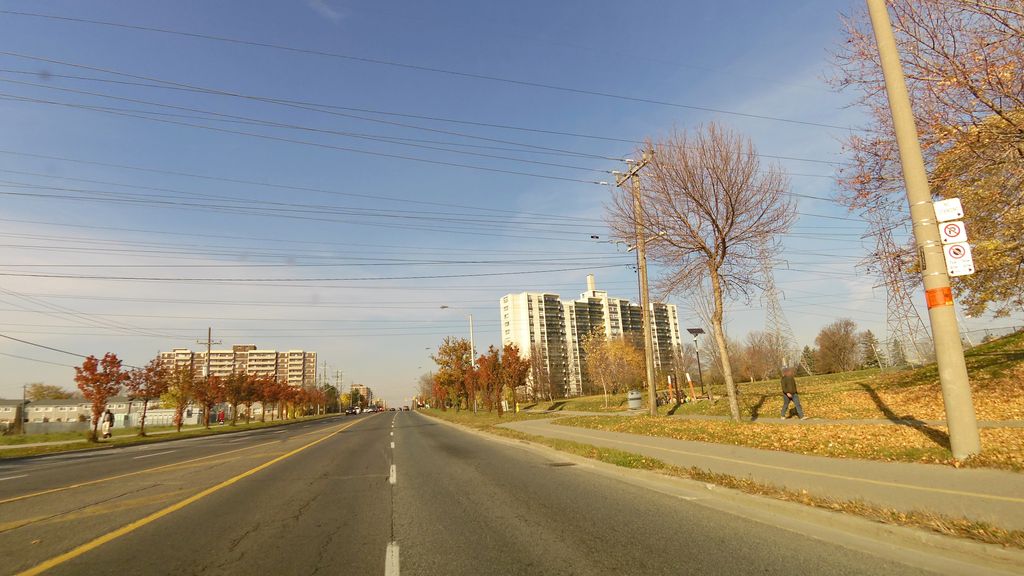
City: toronto